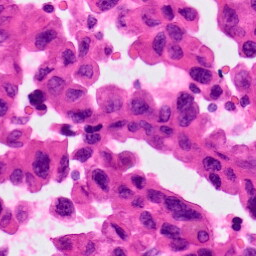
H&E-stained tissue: Lung